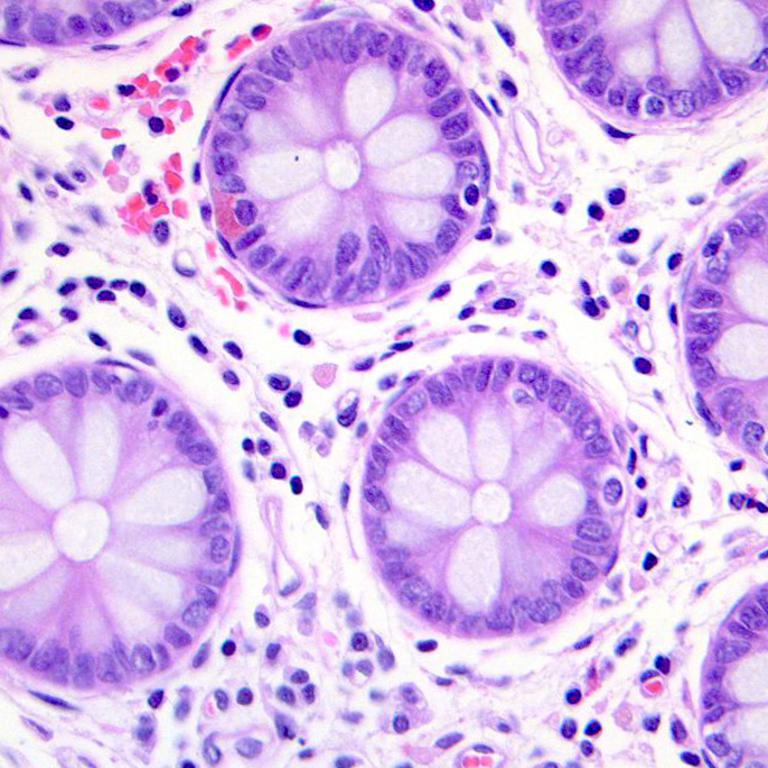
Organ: colon
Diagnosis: benign